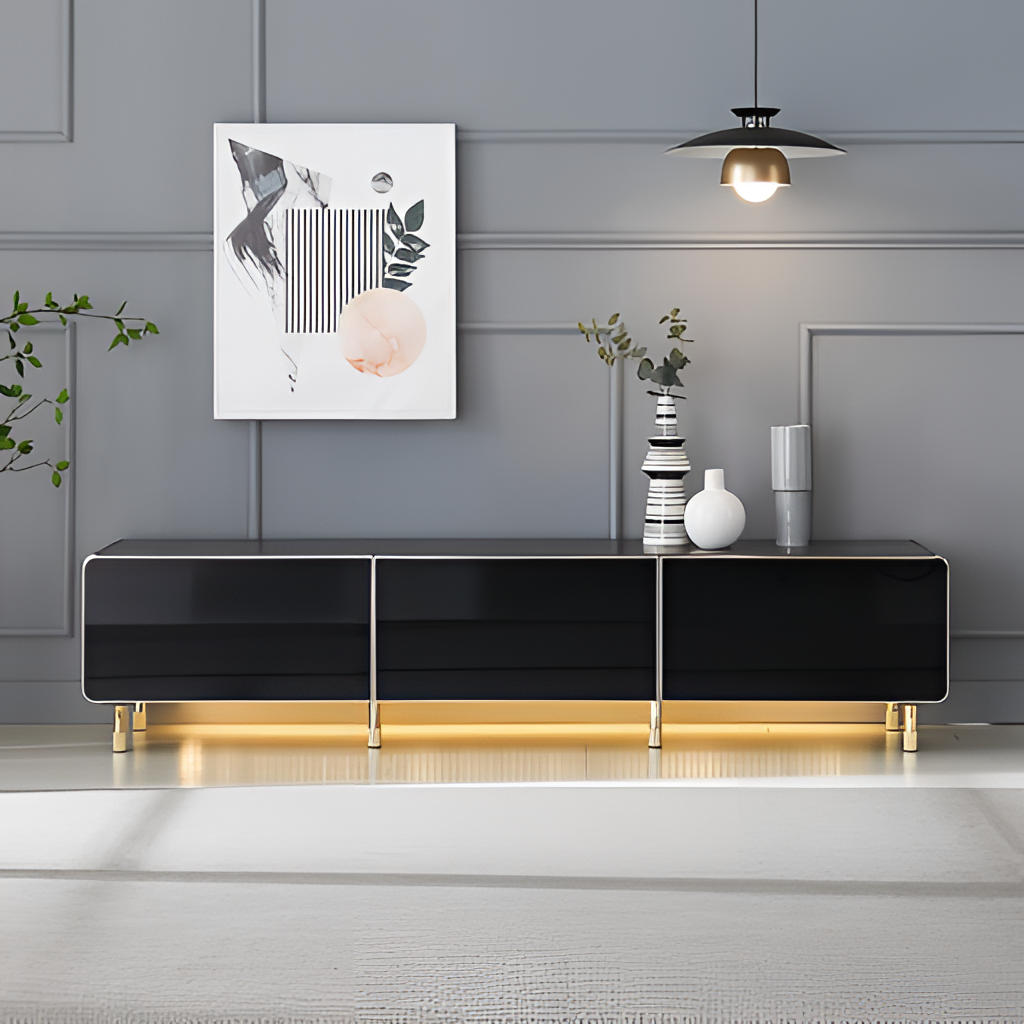
black acrylic console table, living room, carpet flooring, with striped pattern, contemporary, paint wallpaper, with solid pattern